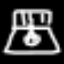
Label: square